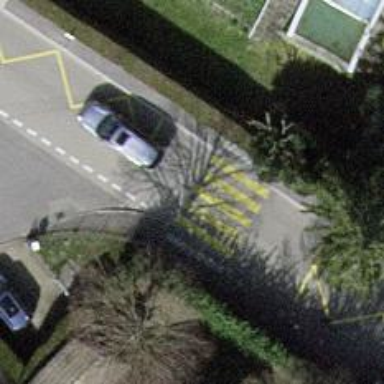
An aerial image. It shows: Uncontrolled crossing on the road.